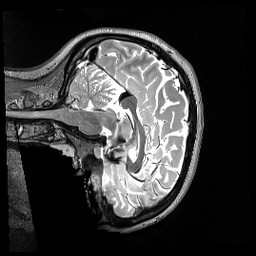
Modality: T2w
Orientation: sagittal
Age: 21
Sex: female
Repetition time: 3.2 s
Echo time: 0.563 s